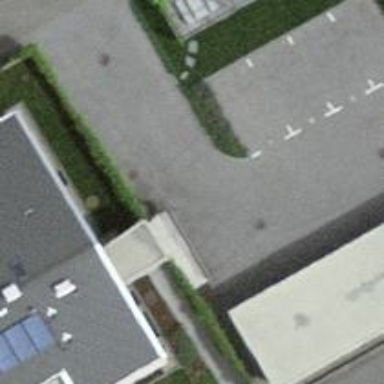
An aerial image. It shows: Road serving as parking aisle.